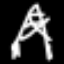
Label: The Eiffel Tower